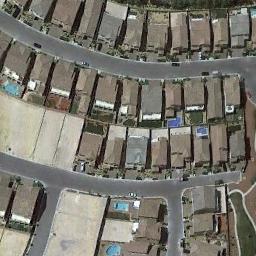
Label: residential